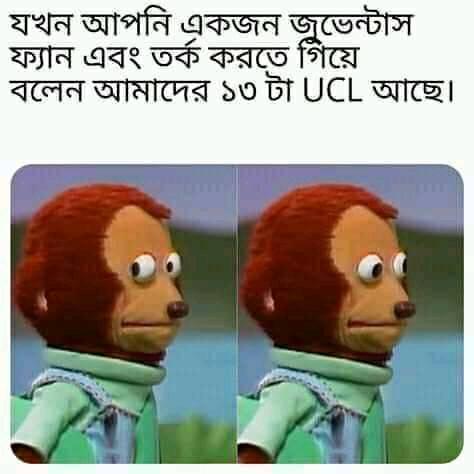
Caption: যখন আপনি একজন জুভেন্টাস ফ্যান এবং তর্ক করতে গিয়ে বলেন আমাদের ১৩ টা UCL আছে ।
Label: non-hate